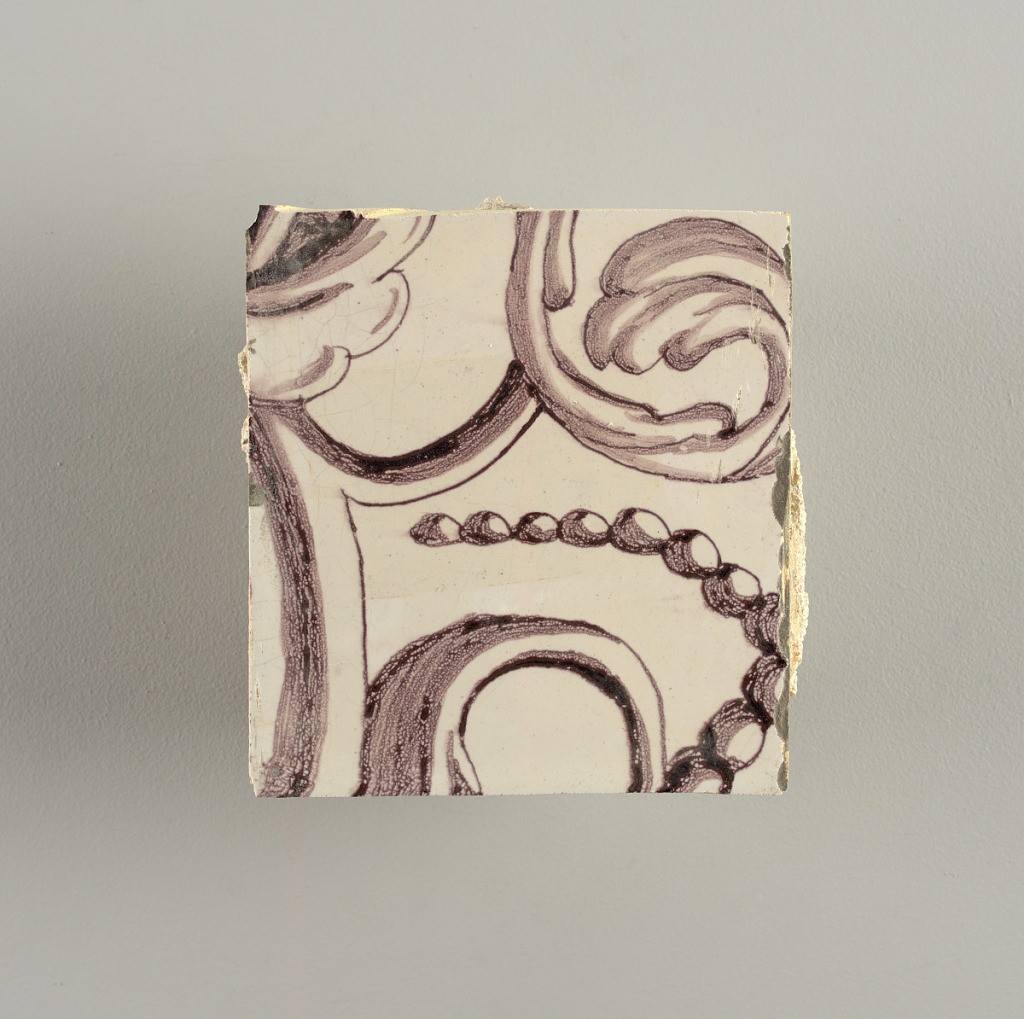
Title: Tile wall facing
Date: ca. 1725
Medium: Tin-glazed earthenware, underglaze
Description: Horizontal rectangle.  Thirty tiles wide and twenty-three tiles high with opening for fireplace eleven tiles wide and ten high.  Foliage arabesques disposed about three vertical axes from which are emphazised by urns at center and right, and at left by the figure of a standing woman carrying an infant on her arm and accompanied by two children.